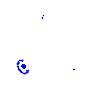
Particle: pion